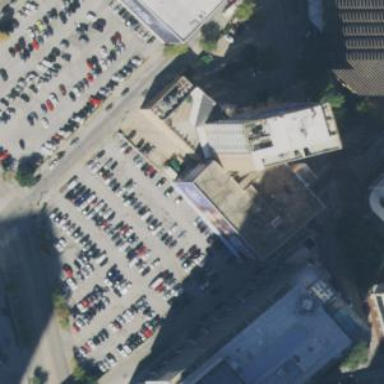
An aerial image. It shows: Commercial building.